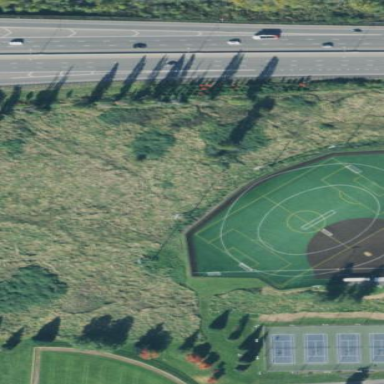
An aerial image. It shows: Baseball pitch for leisure land.